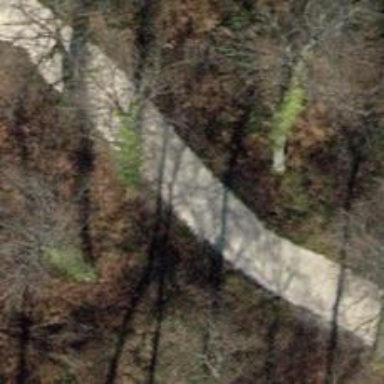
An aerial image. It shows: Designated golf cart path along service road.